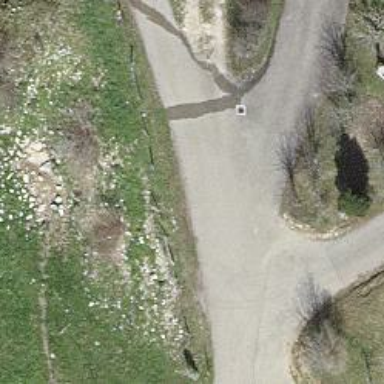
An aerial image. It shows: Paved driveway road for service vehicles.